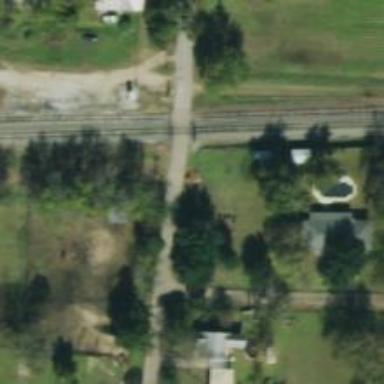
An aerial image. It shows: Level crossing along the railway.